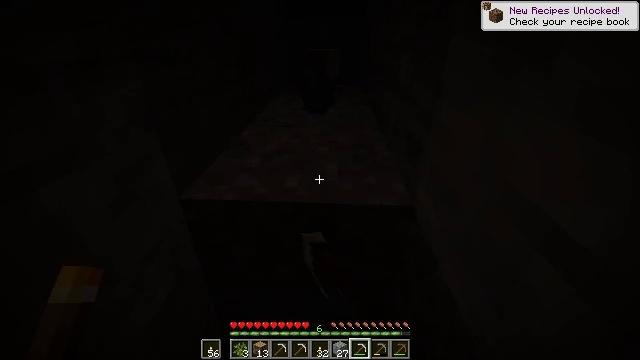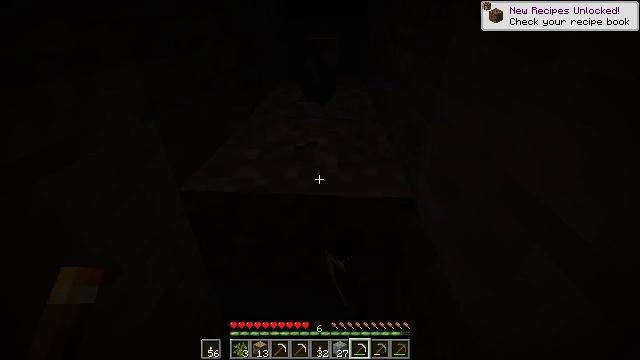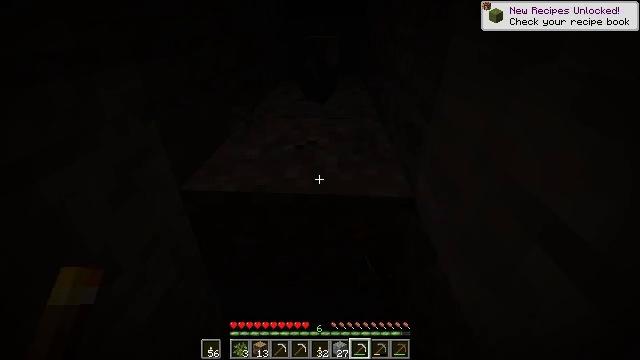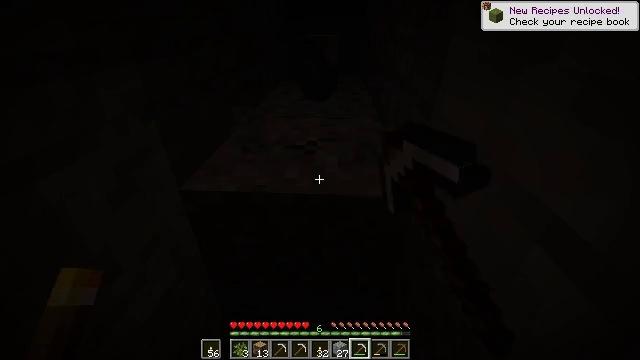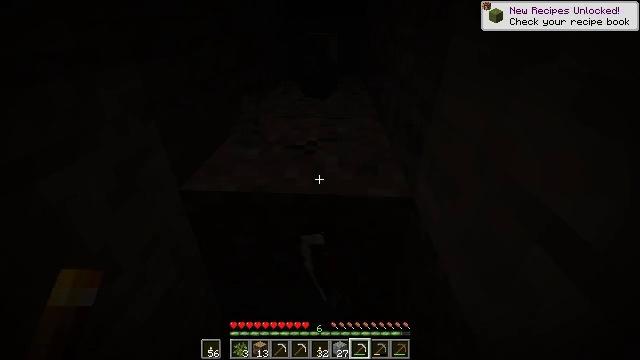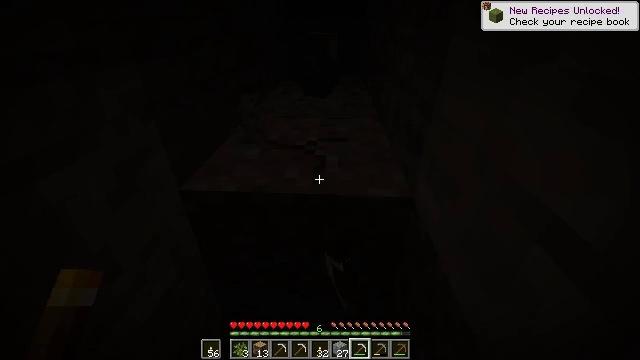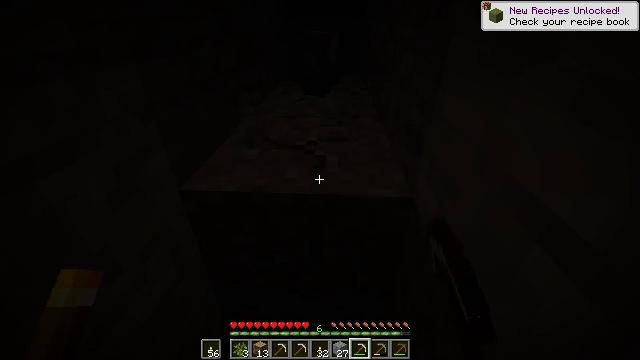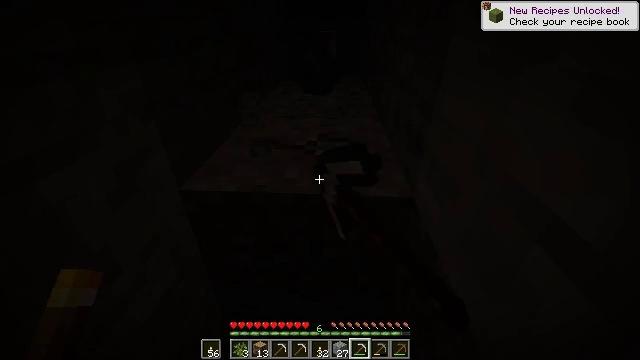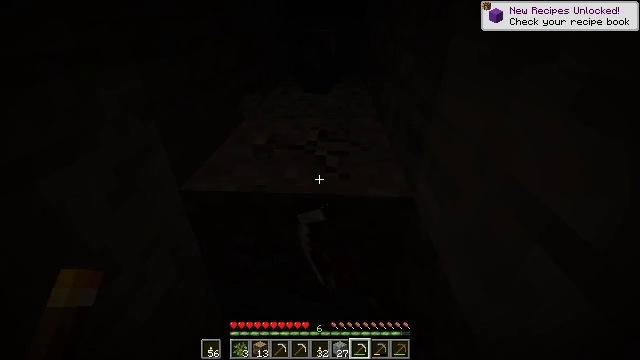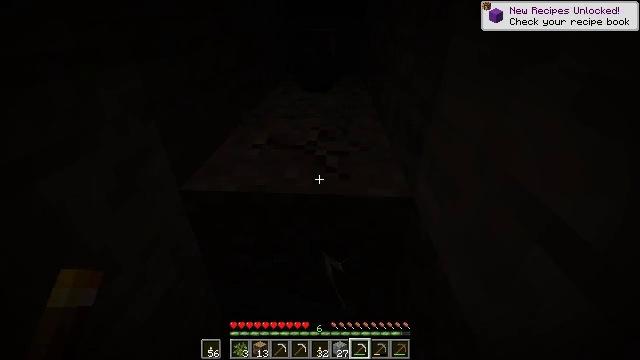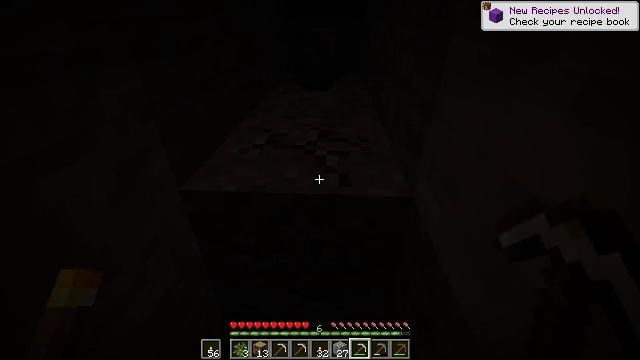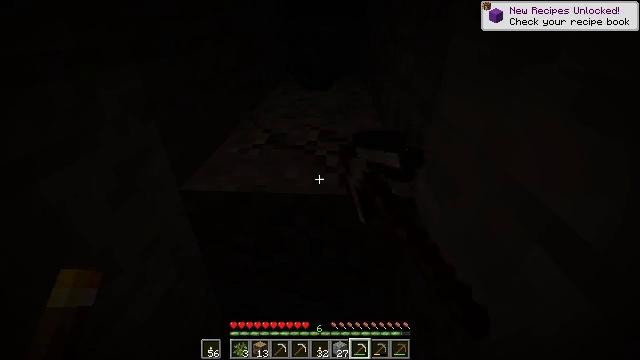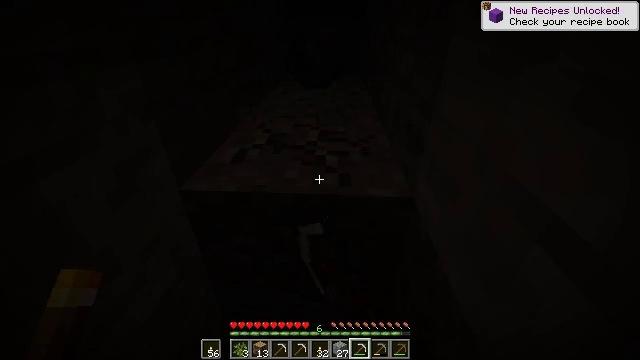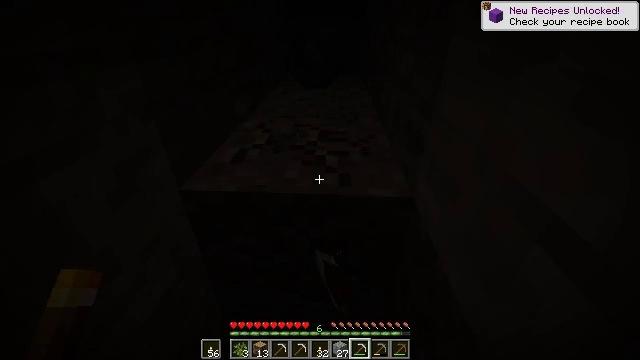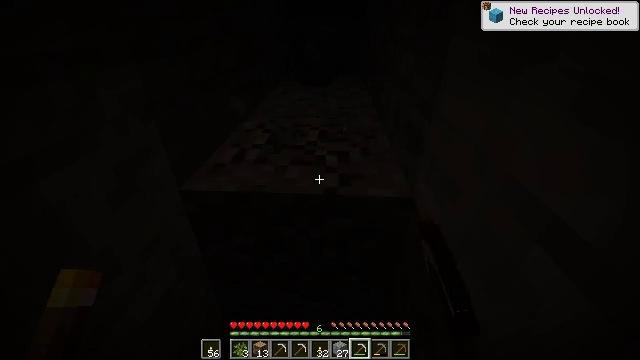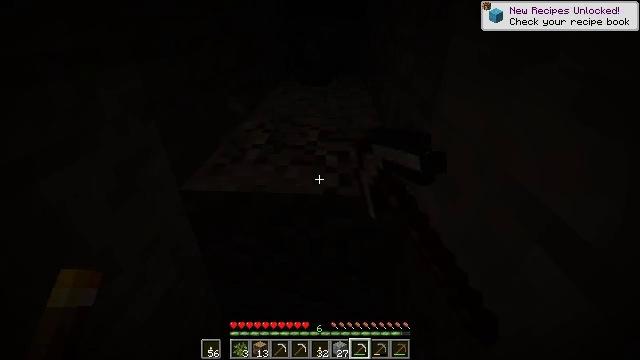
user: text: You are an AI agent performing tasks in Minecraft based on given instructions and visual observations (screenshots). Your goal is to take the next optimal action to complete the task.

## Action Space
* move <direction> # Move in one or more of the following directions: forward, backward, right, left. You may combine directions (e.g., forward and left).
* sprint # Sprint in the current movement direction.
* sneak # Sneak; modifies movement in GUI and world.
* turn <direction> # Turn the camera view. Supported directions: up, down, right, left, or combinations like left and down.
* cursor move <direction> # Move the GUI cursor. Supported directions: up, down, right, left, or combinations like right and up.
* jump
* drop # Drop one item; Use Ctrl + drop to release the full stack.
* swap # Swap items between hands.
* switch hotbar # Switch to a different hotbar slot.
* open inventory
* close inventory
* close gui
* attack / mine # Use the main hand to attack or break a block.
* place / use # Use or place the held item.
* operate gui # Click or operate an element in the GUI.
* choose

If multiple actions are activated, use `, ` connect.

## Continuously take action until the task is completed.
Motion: motion action
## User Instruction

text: Break the gravel block.
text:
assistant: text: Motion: turn down, attack / mine
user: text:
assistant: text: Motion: attack / mine
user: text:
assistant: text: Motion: attack / mine
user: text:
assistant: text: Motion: attack / mine
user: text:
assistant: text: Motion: attack / mine
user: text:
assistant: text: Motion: attack / mine
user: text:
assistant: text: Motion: attack / mine
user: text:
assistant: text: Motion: attack / mine
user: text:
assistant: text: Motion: attack / mine
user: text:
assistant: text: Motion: attack / mine
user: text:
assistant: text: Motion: attack / mine
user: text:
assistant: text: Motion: attack / mine
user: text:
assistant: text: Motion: attack / mine
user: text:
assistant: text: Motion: attack / mine
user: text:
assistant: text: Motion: attack / mine
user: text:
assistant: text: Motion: attack / mine
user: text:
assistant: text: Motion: attack / mine
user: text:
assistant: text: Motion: attack / mine
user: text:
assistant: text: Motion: attack / mine
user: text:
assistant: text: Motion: attack / mine
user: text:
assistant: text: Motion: attack / mine
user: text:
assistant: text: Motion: attack / mine
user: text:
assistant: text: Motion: attack / mine
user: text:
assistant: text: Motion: attack / mine
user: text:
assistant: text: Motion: turn up, attack / mine
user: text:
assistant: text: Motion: turn up, attack / mine
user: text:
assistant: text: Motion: turn up, attack / mine
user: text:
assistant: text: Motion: attack / mine
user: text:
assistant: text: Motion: attack / mine
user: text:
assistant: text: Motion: attack / mine